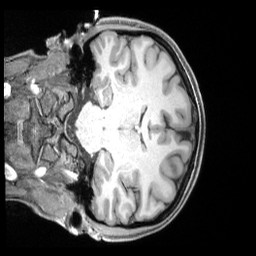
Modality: T1w
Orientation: coronal
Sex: female
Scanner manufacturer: siemens
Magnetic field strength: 3 T
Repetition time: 2.4 s
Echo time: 0.00222 s